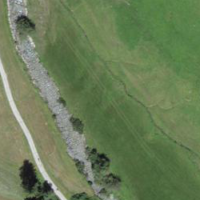
EUNIS habitat code: 26
Species observed at this site:
Pimpinella major
Prunus padus